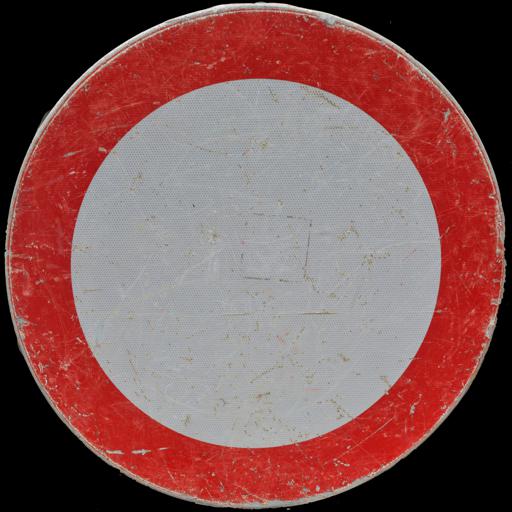
Tags: circle red sign warning